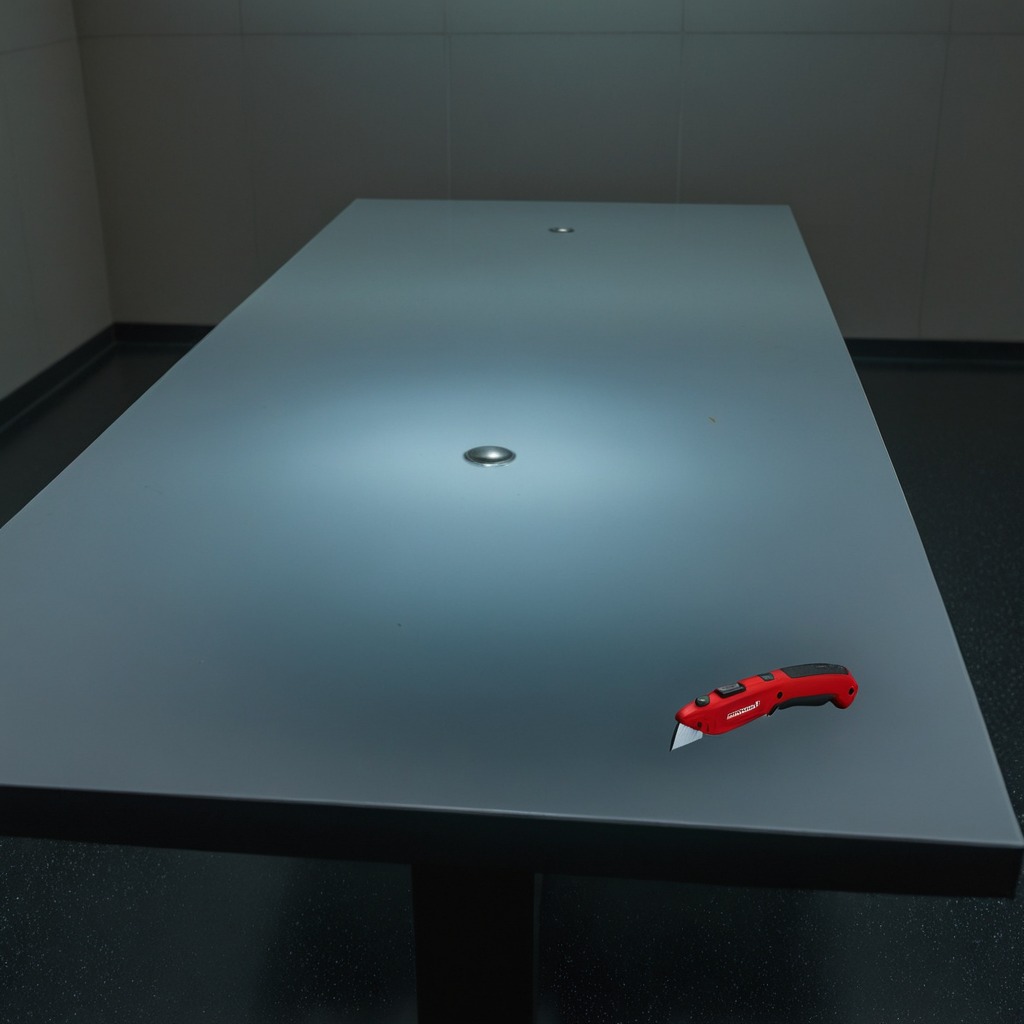
A utility knife lies on a clean empty table in a railway signal maintenance room lit by harsh overhead fluorescents photorealistic surface textures crisp shadows high dynamic range.